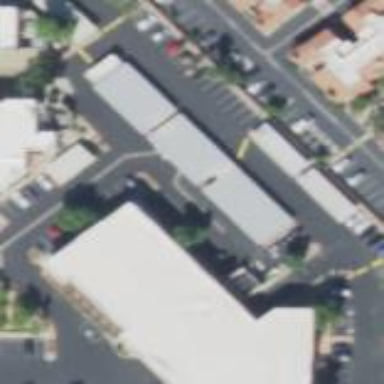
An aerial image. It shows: Commercial building.